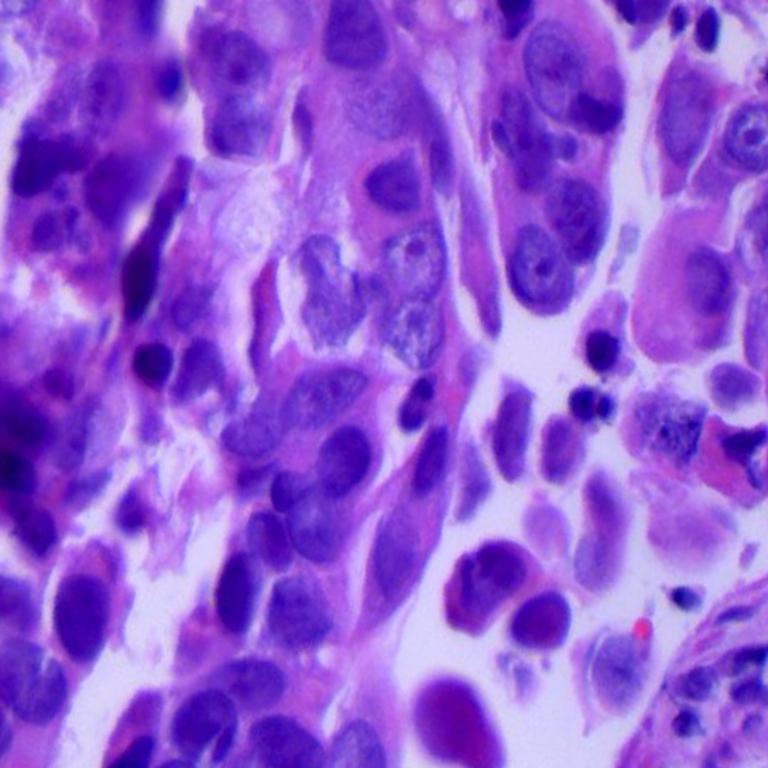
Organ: lung
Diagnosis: adenocarcinomas